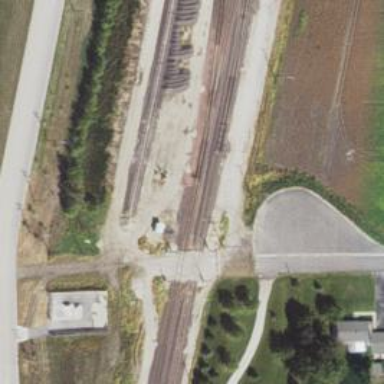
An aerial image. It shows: Signal box along the railway.